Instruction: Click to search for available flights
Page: home
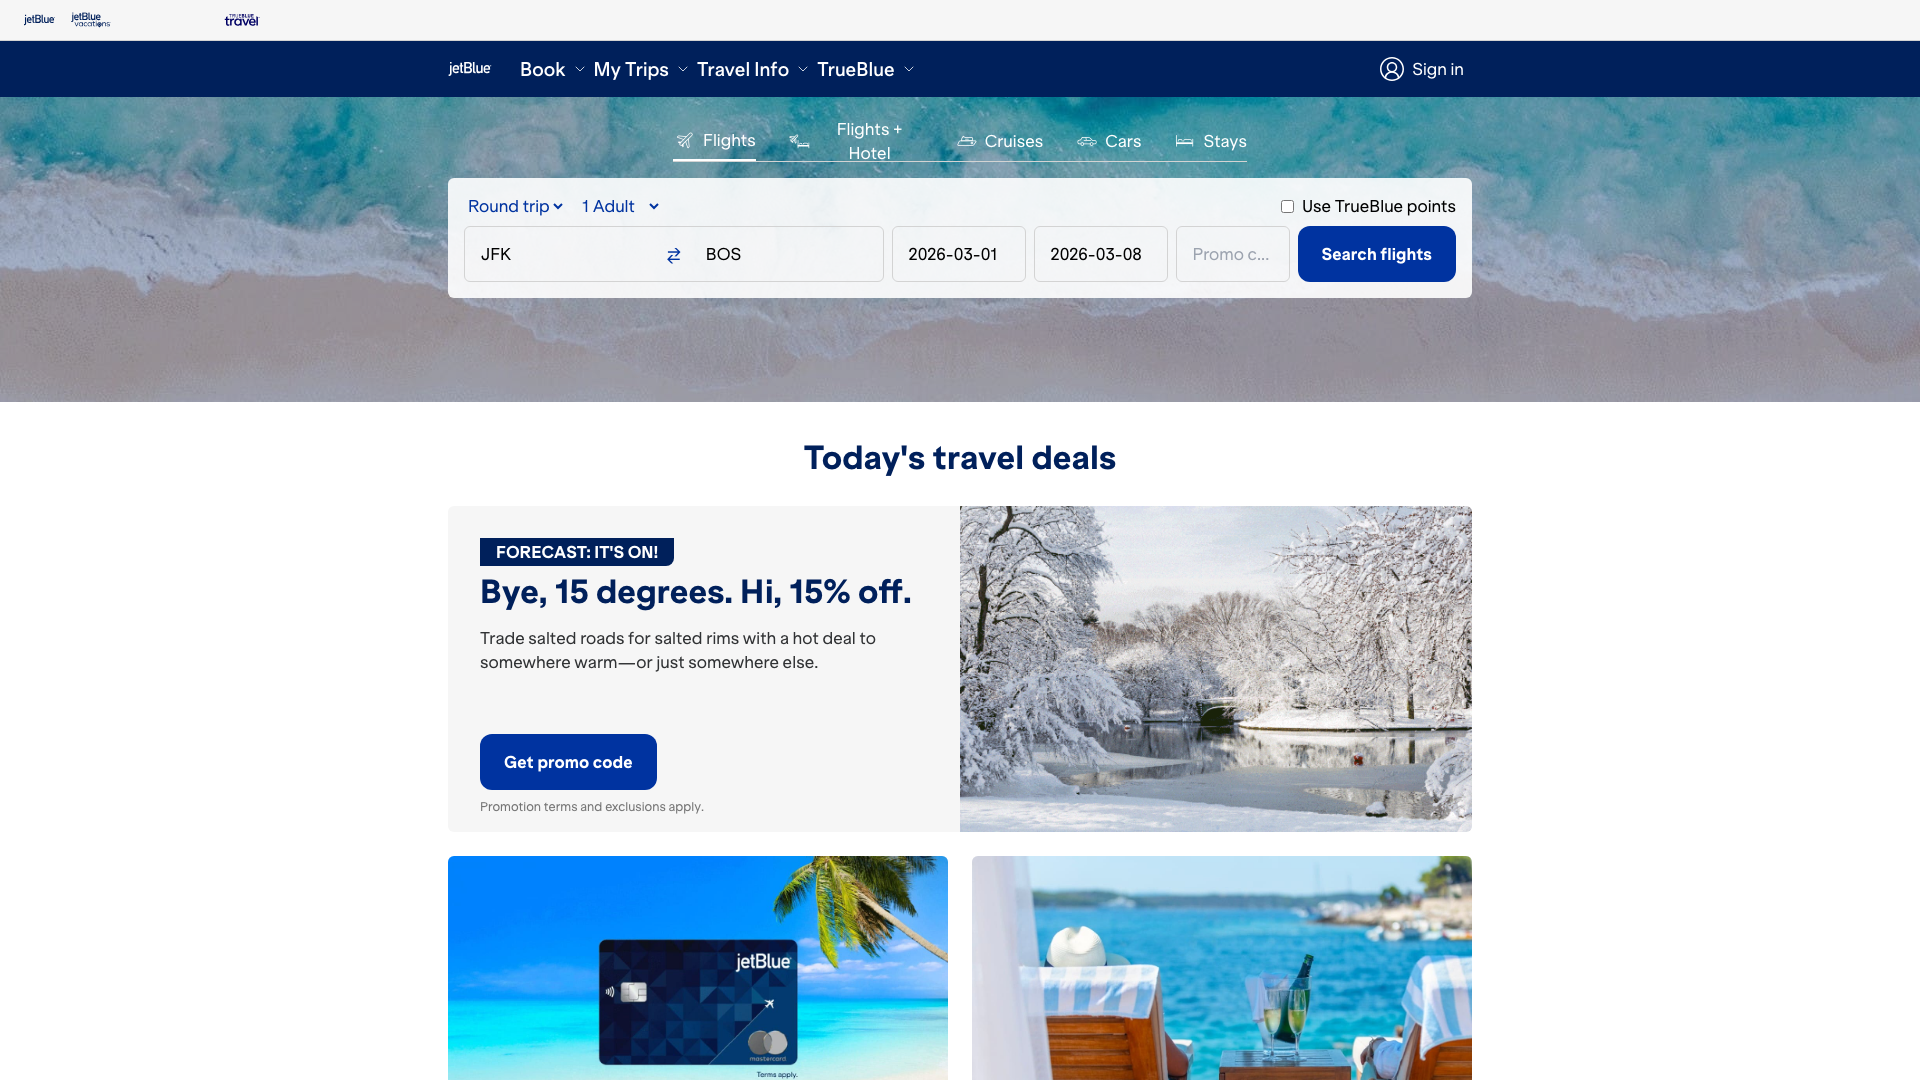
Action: click